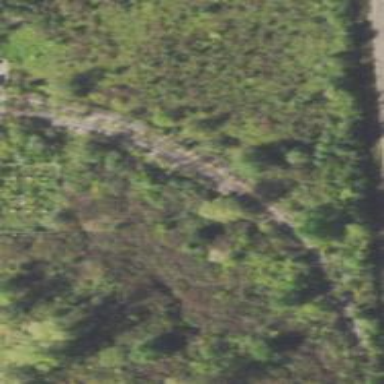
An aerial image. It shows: Disused railway spur service.